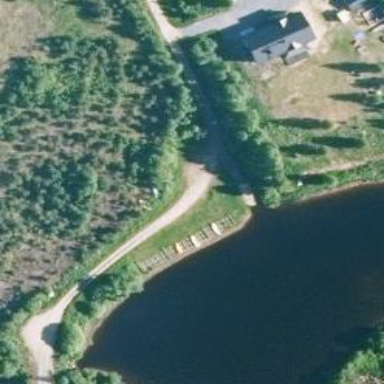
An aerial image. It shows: Slipway on leisure land.